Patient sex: M
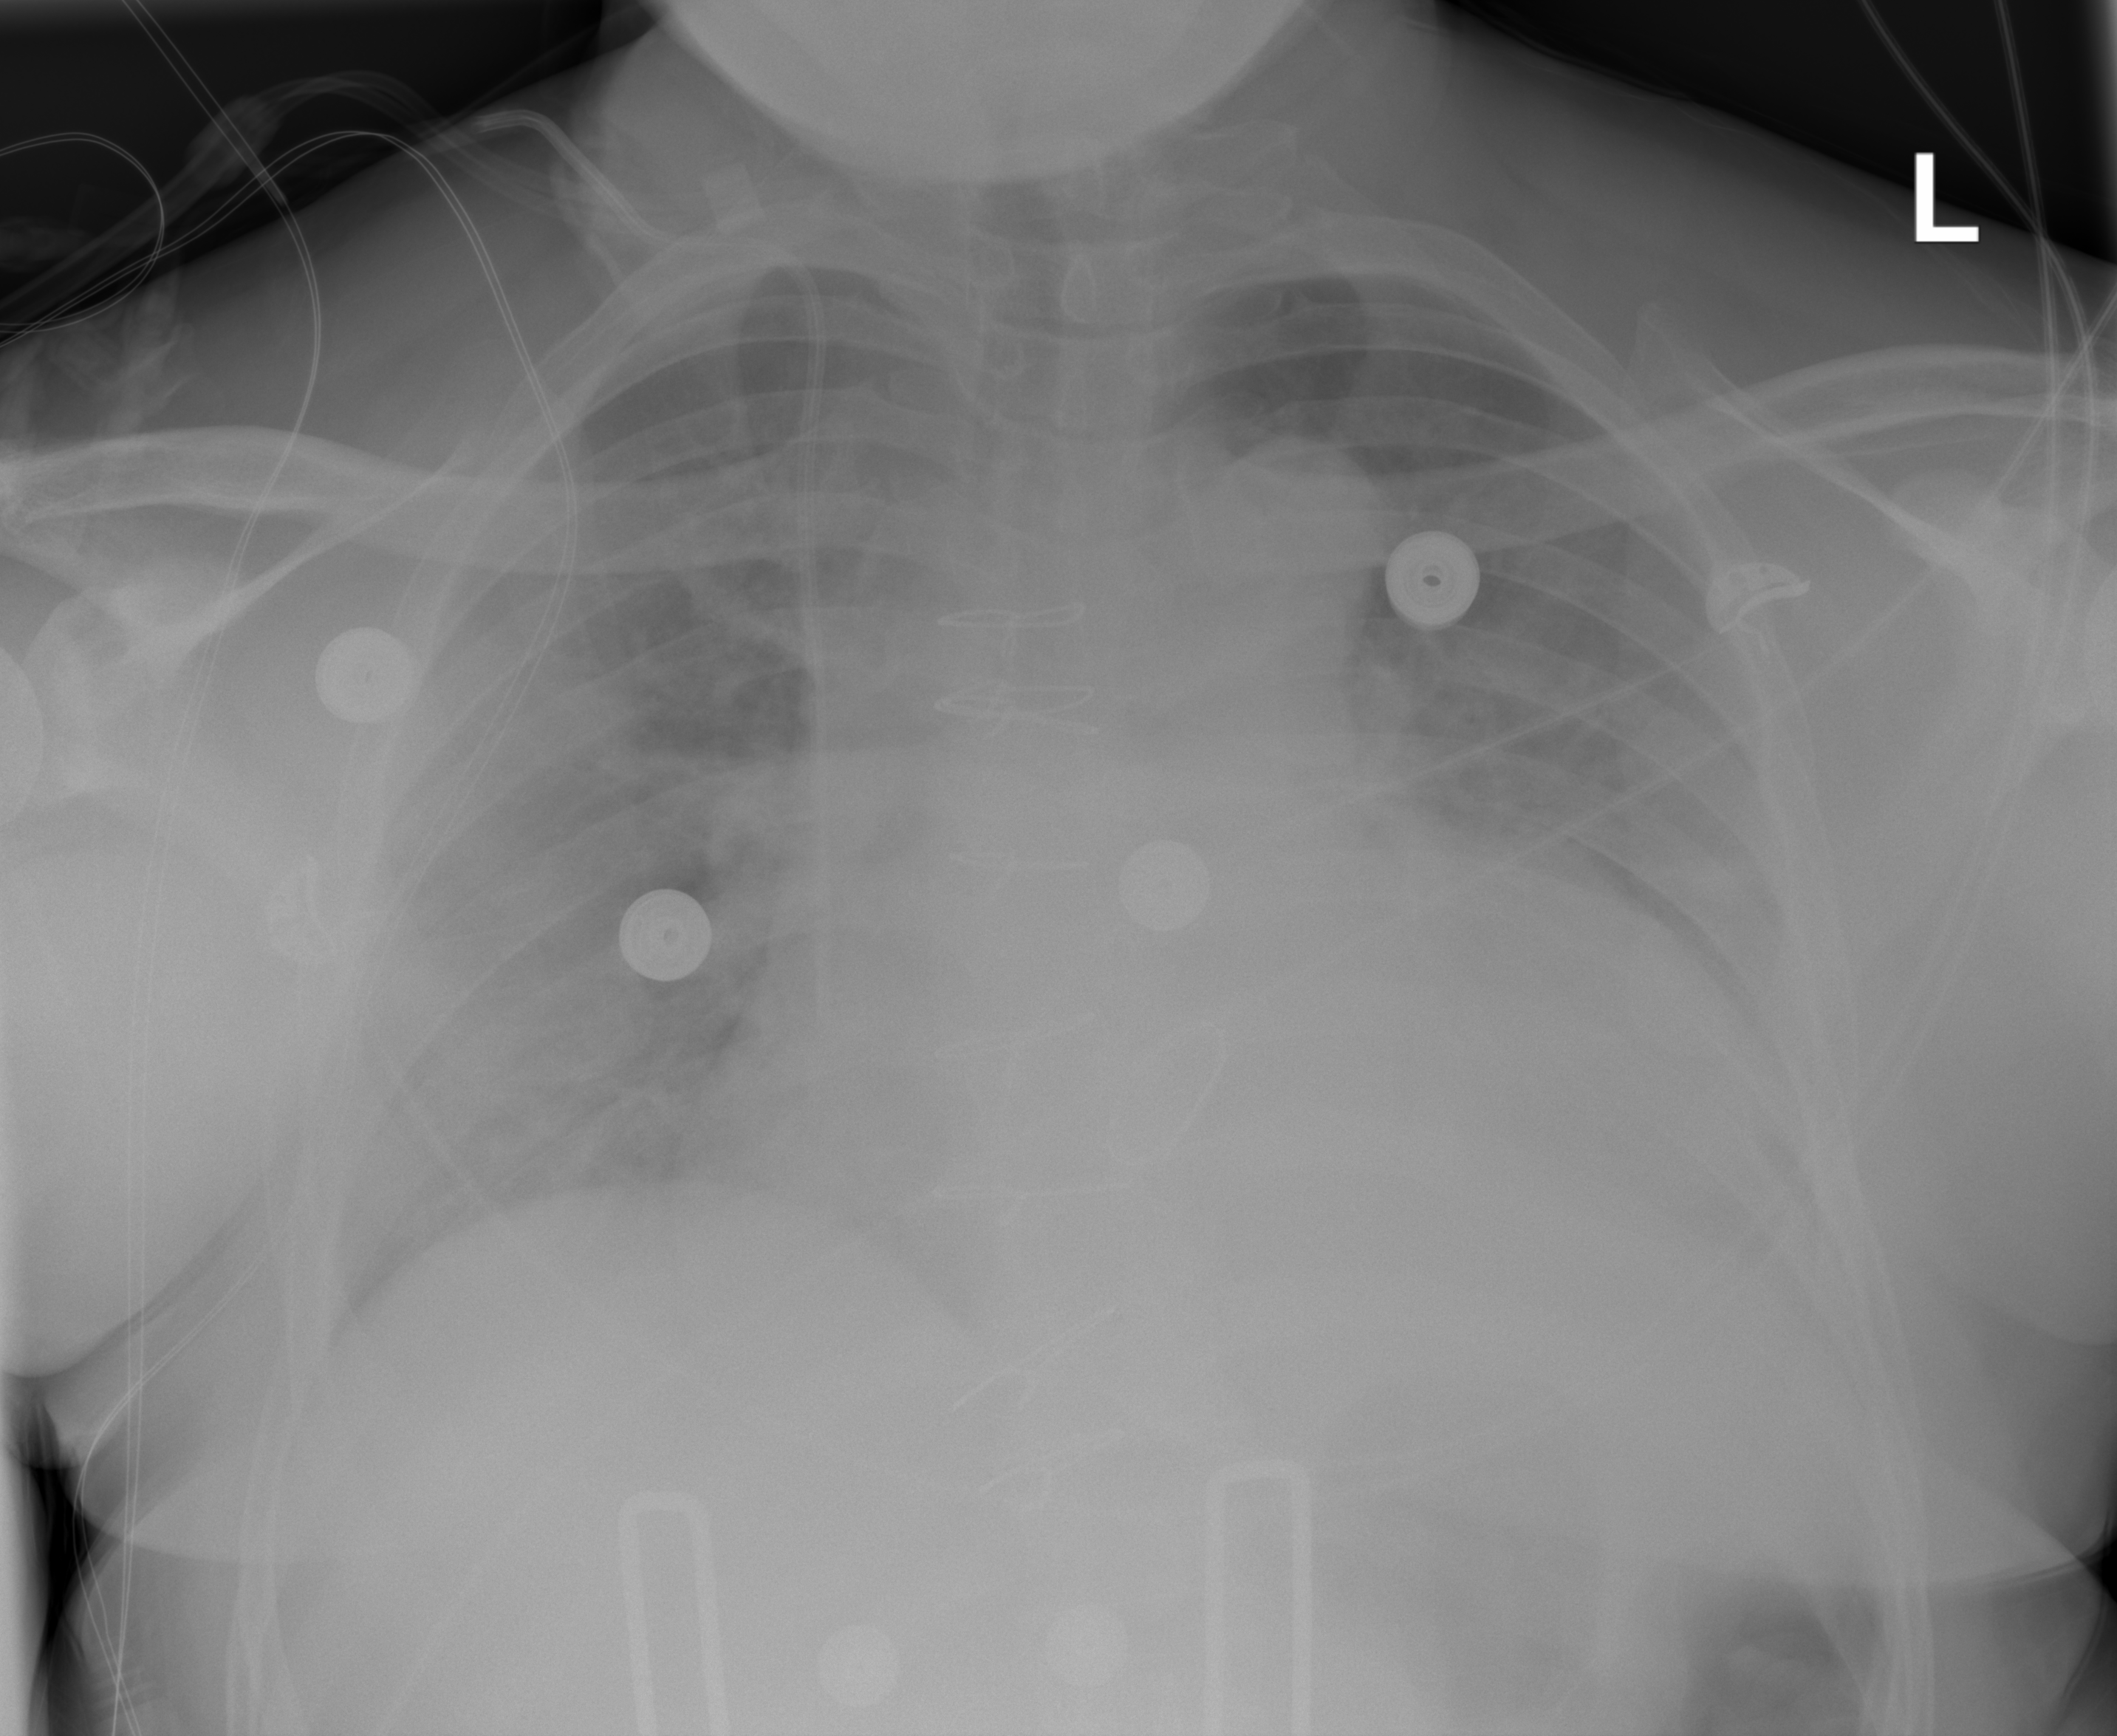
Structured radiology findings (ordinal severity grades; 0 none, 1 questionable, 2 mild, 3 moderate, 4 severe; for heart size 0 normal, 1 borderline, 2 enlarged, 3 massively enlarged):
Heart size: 2
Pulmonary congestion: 2
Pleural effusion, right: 0
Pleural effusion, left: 2
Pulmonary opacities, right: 2
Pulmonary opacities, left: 2
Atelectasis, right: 2
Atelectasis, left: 2